Aerial crown-view tile of a tropical tree (Barro Colorado Island, Panama), acquired 20250715:
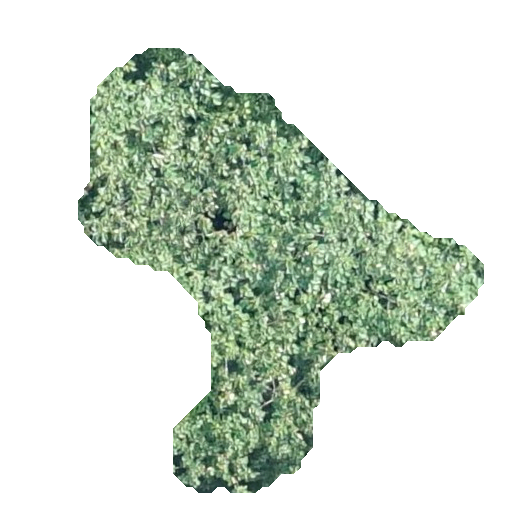
Species: Ochroma pyramidale
GBIF accepted scientific name: Ochroma pyramidale
Crown area: 131.004 m²